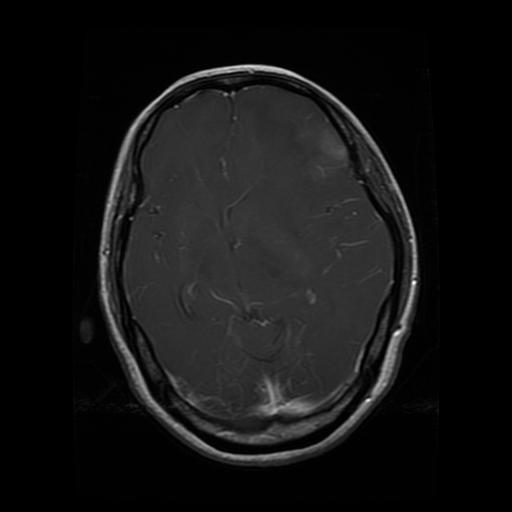
Label: glioma